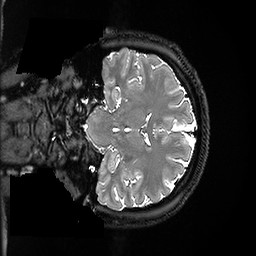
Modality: T2w
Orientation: coronal
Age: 21
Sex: female
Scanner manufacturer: ge
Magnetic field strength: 3 T
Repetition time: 3.202 s
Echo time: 0.05917 s